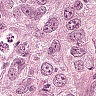
Metastatic tissue present: yes